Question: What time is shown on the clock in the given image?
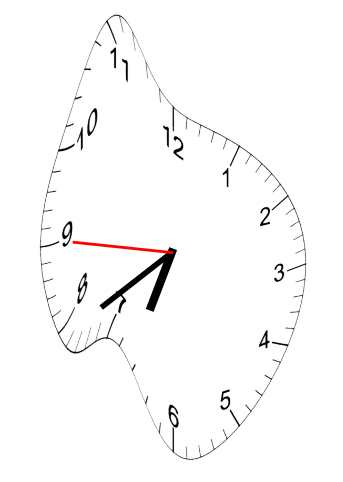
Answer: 06:38:45